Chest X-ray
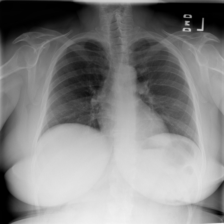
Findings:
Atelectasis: negative
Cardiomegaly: negative
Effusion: negative
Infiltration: negative
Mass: negative
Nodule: negative
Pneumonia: negative
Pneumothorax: negative
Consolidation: negative
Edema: negative
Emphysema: negative
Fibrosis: negative
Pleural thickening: negative
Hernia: negative